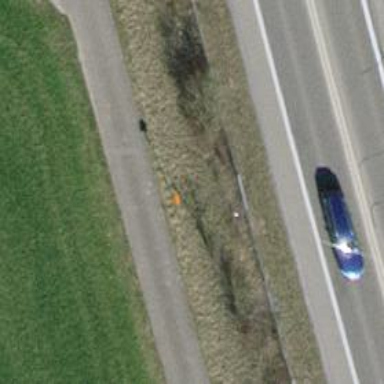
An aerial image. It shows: Aerial marker.